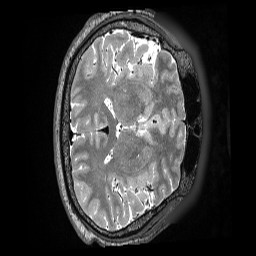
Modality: T2w
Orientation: axial
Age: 38
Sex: male